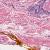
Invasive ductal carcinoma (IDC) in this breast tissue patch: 0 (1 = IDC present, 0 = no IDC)